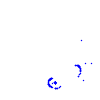
Particle: proton